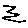
Label: zigzag